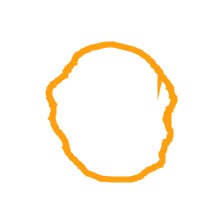
Shape: circle